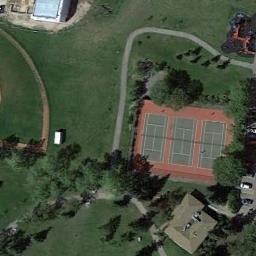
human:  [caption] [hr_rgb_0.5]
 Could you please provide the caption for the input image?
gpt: The tennis court is surrounded by trees .

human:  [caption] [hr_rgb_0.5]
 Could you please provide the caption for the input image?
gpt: The tennis court is on the grass next to some buildings and trees .

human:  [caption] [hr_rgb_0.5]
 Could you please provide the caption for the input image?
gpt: Next to the tennis court on the lawn are trees and buildings .

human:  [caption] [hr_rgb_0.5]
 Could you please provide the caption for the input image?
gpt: There are two tennis courts and four billiards tables on the playground .

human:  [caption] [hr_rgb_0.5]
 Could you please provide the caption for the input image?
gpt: There are some green trees and a green meadow beside the tennis court .